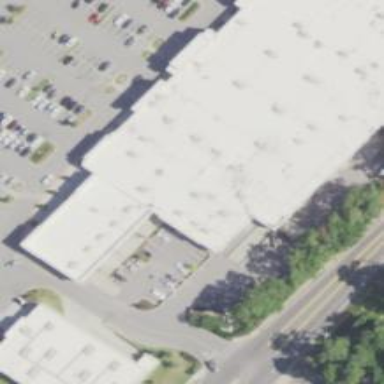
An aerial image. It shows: Retail building.